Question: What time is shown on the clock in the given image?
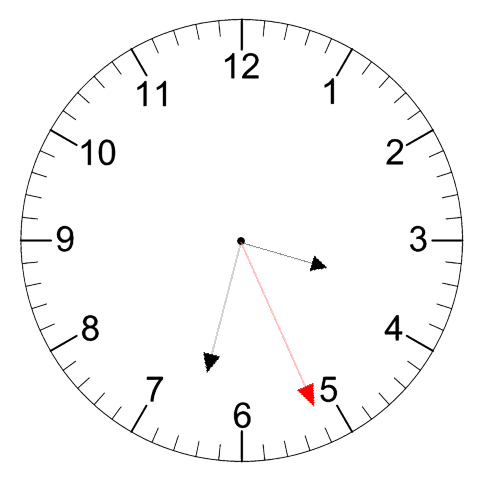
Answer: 03:32:26